Field crop: maize
Growth stage: 2
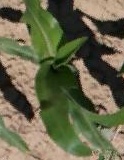
Species: maize